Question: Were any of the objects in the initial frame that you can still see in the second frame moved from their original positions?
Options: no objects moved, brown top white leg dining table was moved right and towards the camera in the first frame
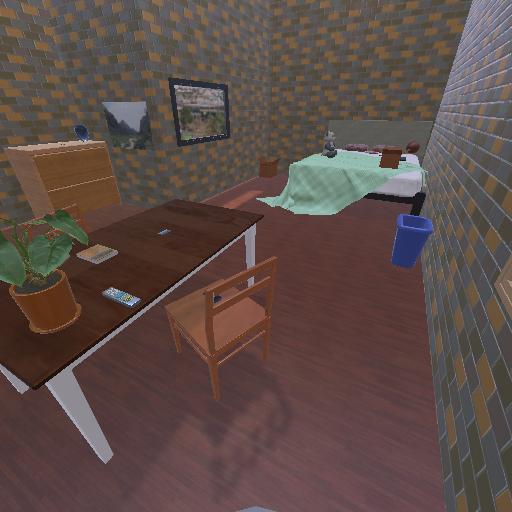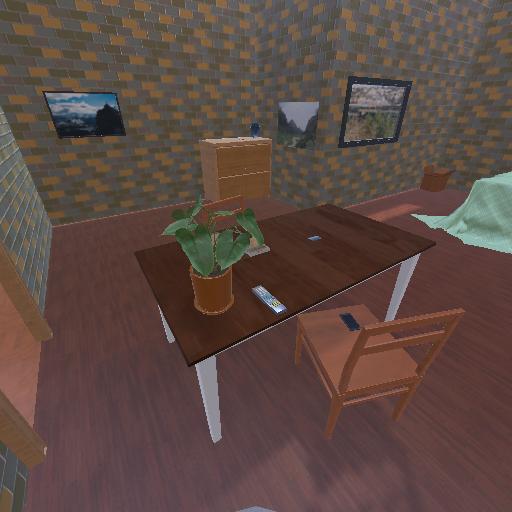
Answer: no objects moved